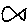
Label: fish